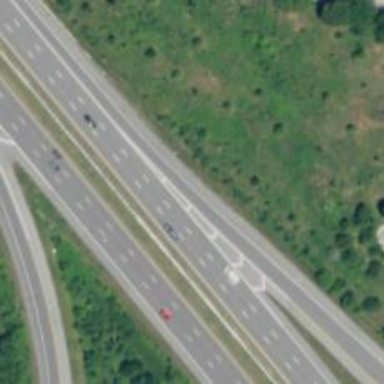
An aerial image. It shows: Trunk link highway.